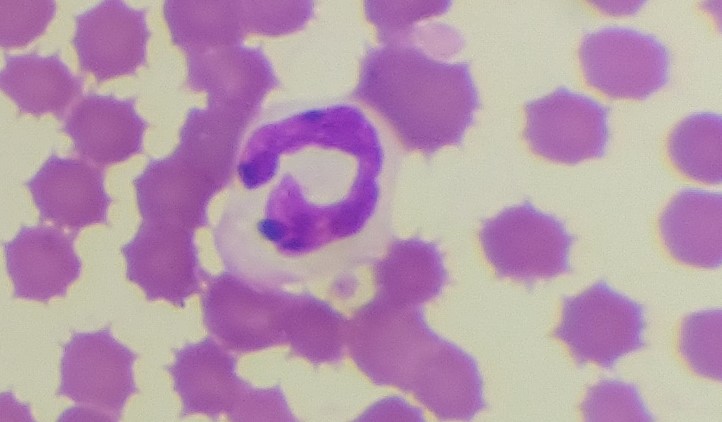
White blood cell type: Neutrophil